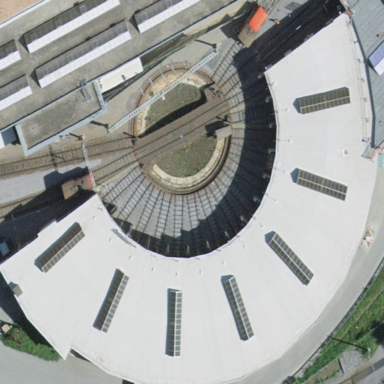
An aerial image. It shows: Engine shed used for railway transportation.